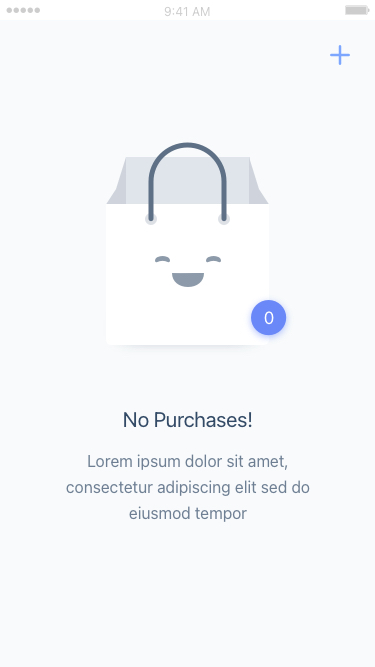
Text in this UI design:
0
Lorem ipsum dolor sit amet, consectetur adipiscing elit sed do eiusmod tempor
No Purchases!